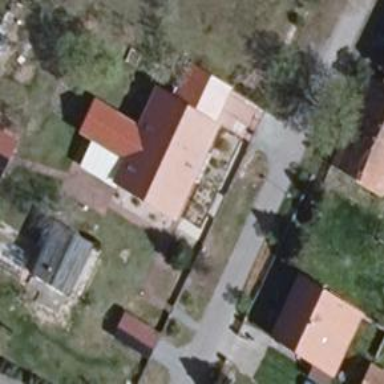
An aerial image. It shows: Residential building.